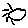
Label: sun